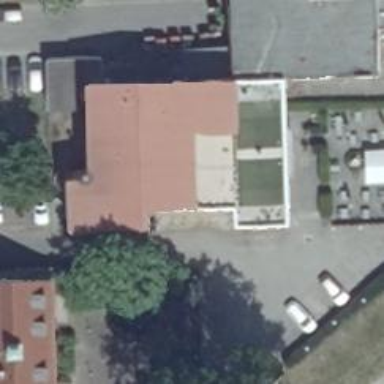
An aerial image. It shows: Restaurant.